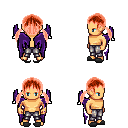
a pixel art fantasy rpg character, male body template, human, tanned skin, purple wings, metal pants, red twin-tailed hairstyle, gray slippers, four views (front, back, left, right), 2x2 character sprite sheet, small pixel art, hard edges, no anti-aliasing